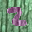
Label: 2